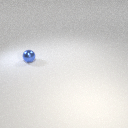
small blue metal sphere